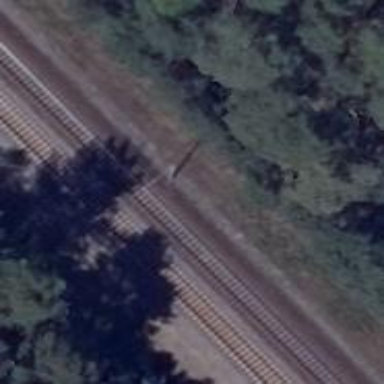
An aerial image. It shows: Railway signal.